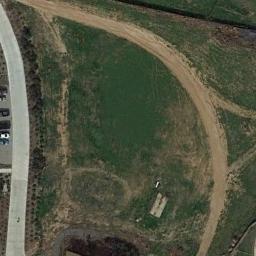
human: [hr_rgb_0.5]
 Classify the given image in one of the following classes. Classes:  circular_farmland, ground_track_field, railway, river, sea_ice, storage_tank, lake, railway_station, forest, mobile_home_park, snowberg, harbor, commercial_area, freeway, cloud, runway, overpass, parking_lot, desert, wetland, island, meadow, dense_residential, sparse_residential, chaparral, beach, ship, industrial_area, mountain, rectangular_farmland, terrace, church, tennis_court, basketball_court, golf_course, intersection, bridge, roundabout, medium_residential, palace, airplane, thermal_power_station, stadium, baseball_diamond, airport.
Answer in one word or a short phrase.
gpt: meadow